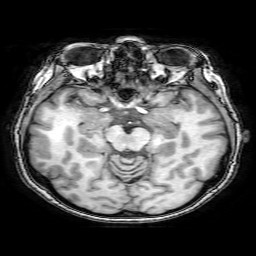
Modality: T1w
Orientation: coronal
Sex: female
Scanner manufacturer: philips
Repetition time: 0.008181 s
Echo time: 0.00375 s